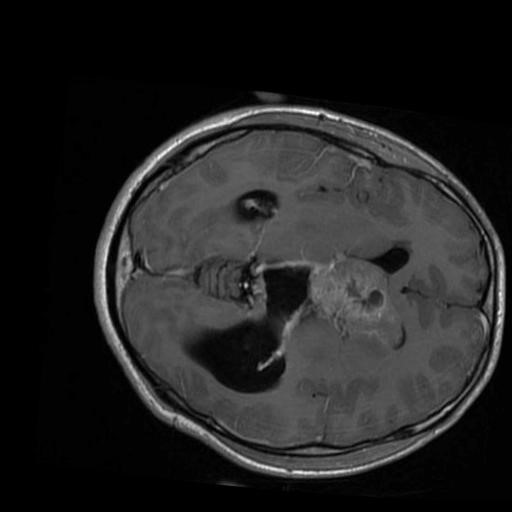
Label: brain_glioma